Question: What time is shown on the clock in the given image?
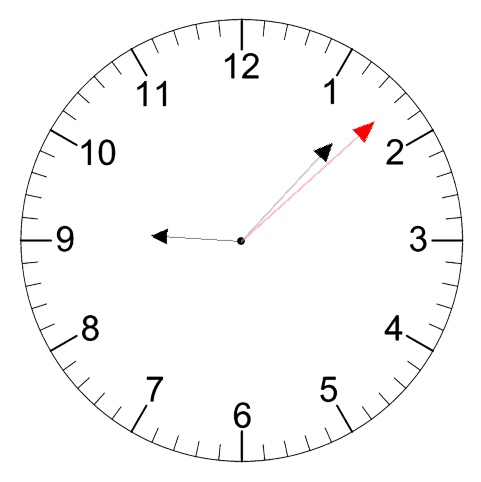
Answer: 09:07:08